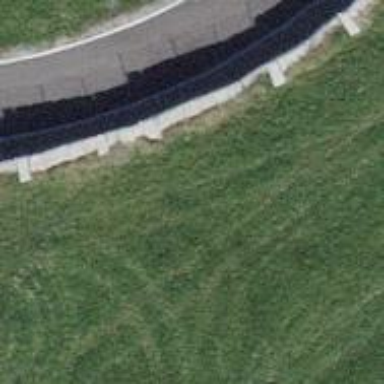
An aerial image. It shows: Retaining wall.